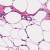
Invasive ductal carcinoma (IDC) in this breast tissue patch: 0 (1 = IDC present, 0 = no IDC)